Field crop: tomato
Growth stage: 2
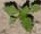
Species: solanum